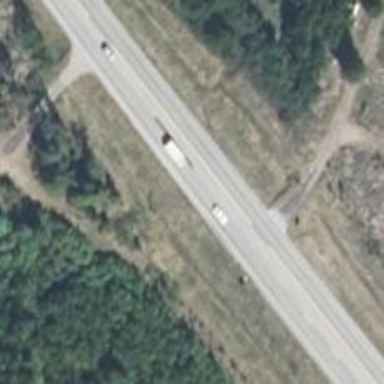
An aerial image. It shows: Asphalt road designated as trunk highway.